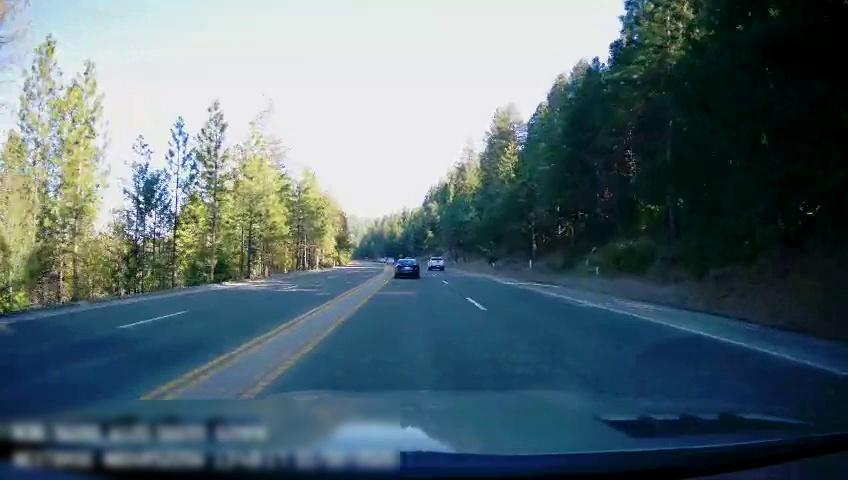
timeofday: Day
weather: Sunny
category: Drivable Space
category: Vehicles | Car
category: Vehicles | Truck
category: Lanes | Alternate Lane
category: Lanes | Current Lane
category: Lanes | Current Lane
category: Lanes | Opposite Lane
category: Lanes | Opposite Lane
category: Lanes | Opposite Lane
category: Lanes | Opposite Lane